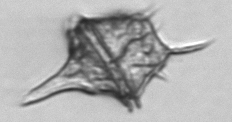
Label: Amylax